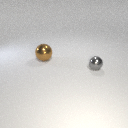
large brown metal sphere behind small gray metal sphere